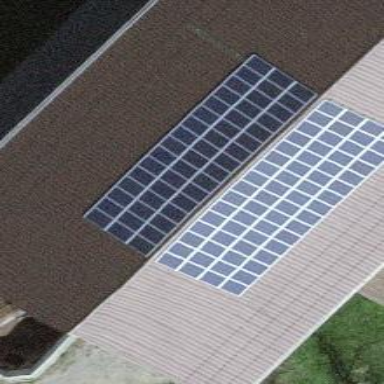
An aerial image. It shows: Solar power generator.